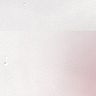
Metastatic tissue present: no